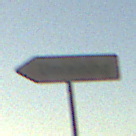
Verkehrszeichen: UmleitungswegweiserLinksweisend
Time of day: SunriseSunset
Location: Outdoor (Nature)
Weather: Clear
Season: NotSpecified
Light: Natural